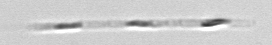
Label: Leptocylindrus